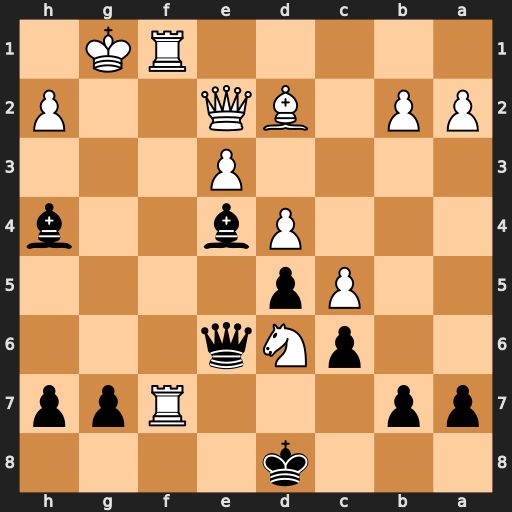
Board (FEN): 3k4/pp3Rpp/2pNq3/2Pp4/3Pb2b/4P3/PP1BQ2P/5RK1
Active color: b
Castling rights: -
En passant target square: -
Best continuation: Qg6+ Qg4 Qxg4#